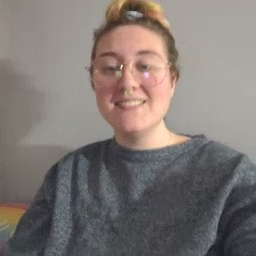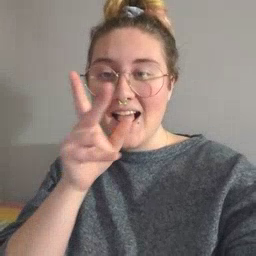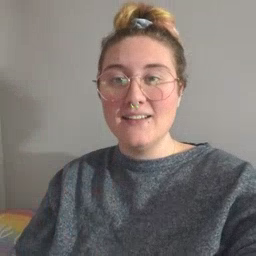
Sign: snack